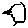
Label: bird